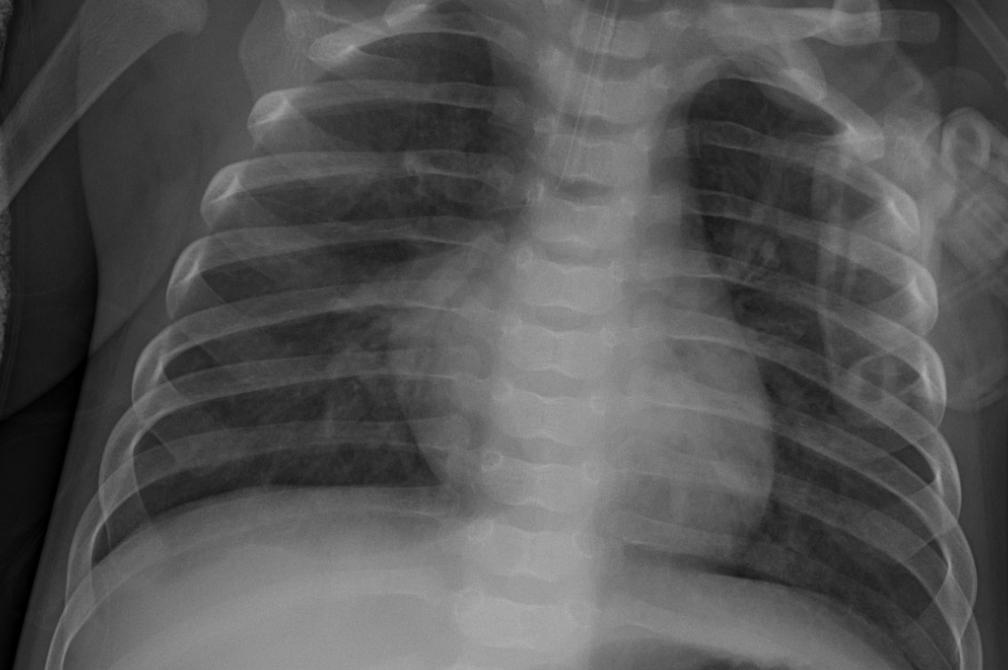
Diagnosis: PNEUMONIA